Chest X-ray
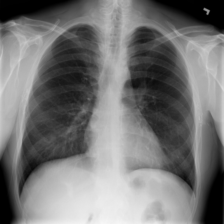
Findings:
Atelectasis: negative
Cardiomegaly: negative
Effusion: negative
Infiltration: positive
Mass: negative
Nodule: negative
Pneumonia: negative
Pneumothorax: negative
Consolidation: negative
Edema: negative
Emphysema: negative
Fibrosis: negative
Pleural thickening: negative
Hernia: negative